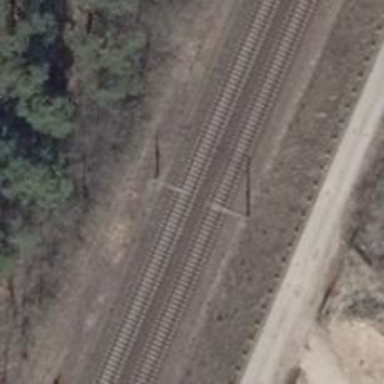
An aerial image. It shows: Milestone along the railway track with catenary mast.